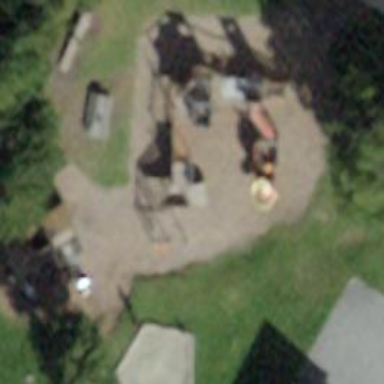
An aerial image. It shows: Playground area for leisure activities on the land.